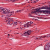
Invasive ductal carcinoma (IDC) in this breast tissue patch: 0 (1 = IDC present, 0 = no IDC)